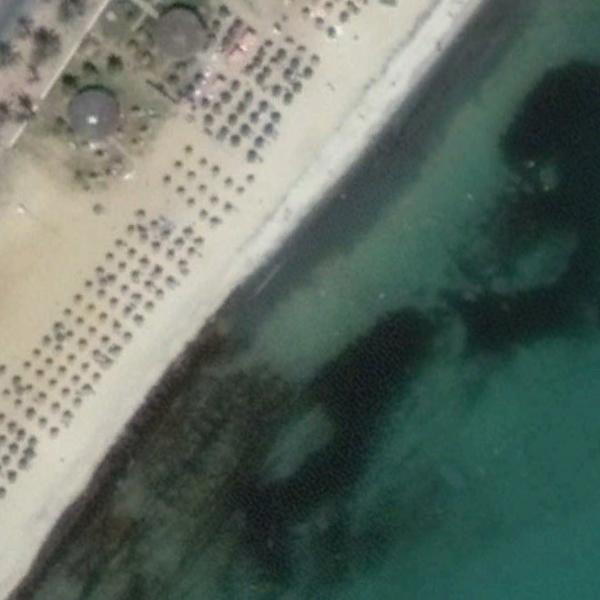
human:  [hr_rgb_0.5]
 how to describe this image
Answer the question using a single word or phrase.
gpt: beach